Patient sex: M
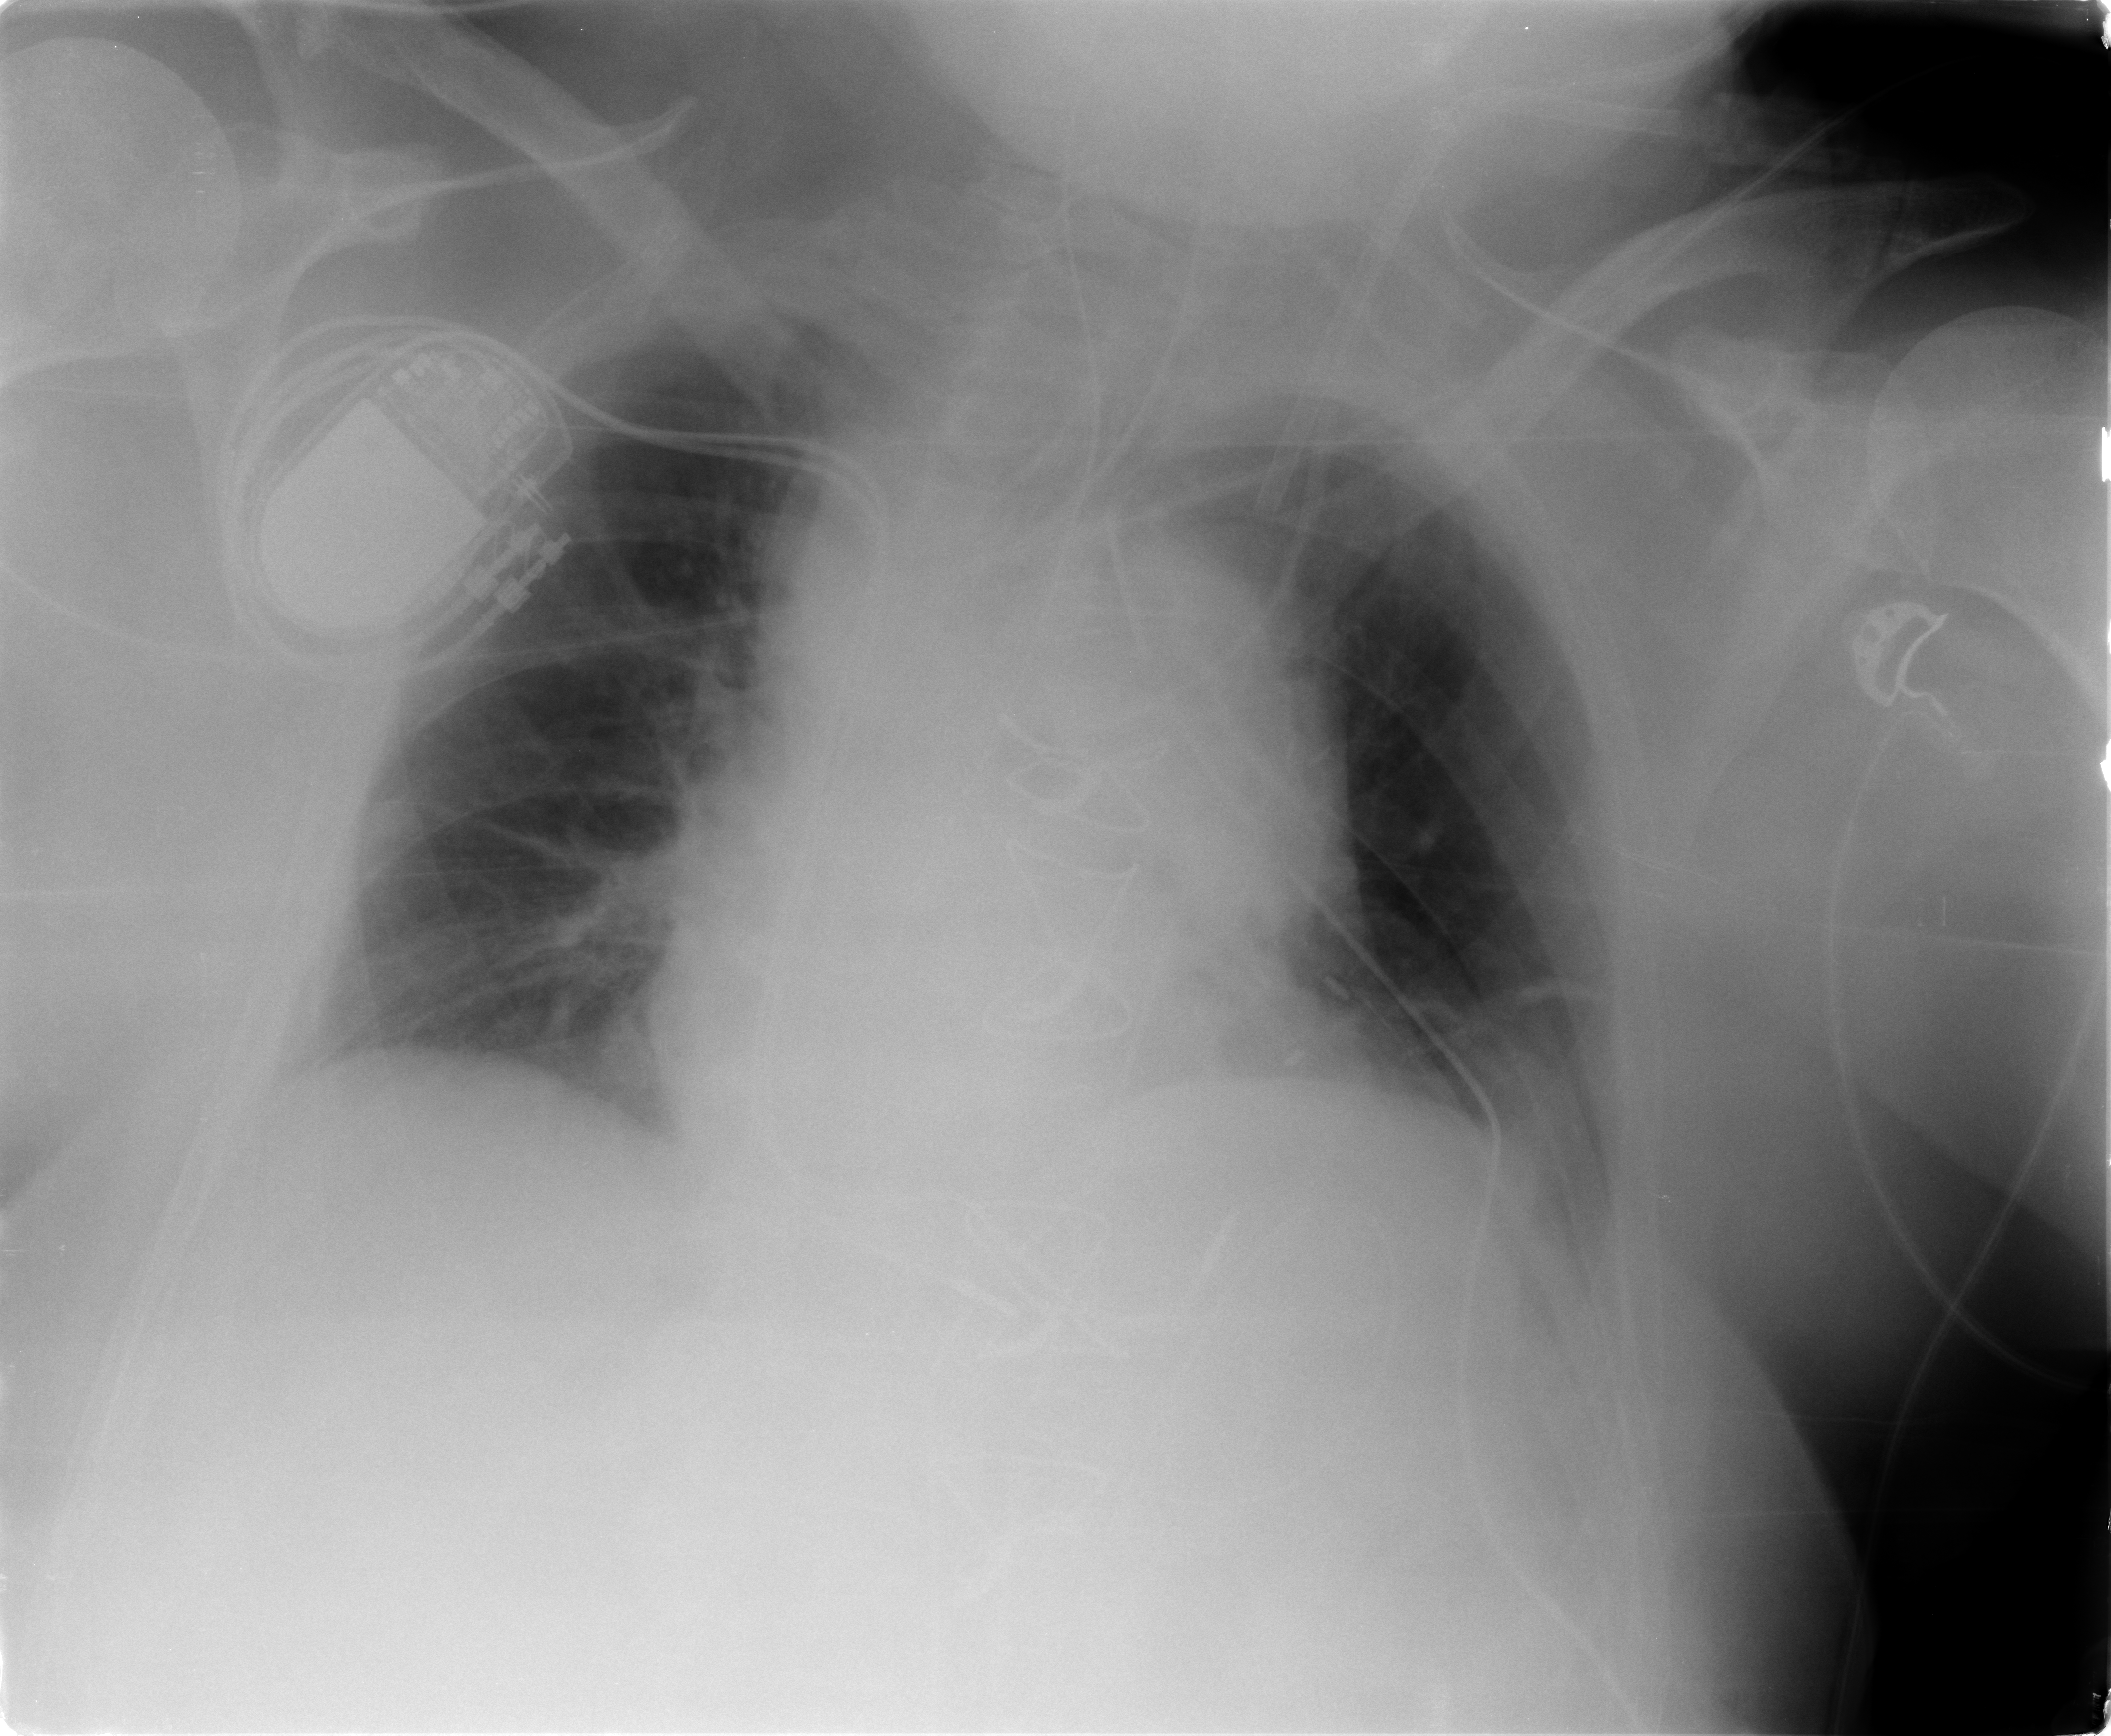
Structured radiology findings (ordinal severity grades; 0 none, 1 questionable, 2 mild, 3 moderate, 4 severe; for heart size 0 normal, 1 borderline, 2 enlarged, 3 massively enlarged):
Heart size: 0
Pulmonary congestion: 0
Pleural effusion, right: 0
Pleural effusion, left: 0
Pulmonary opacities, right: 0
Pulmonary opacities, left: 0
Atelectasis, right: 1
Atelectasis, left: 1